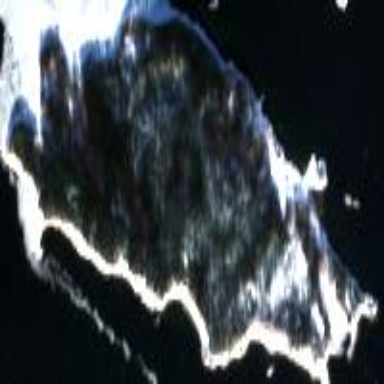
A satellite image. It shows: Island with natural coastline.